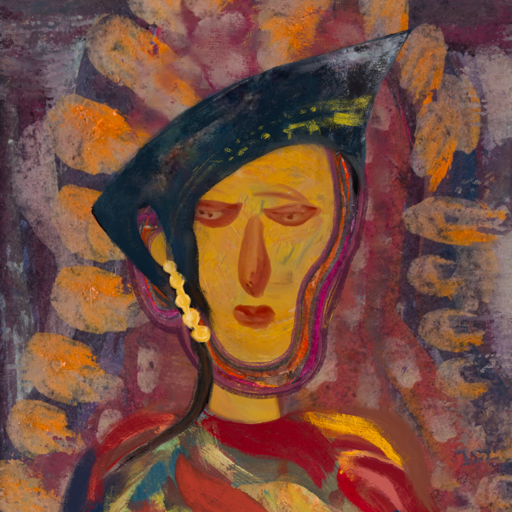
Background: Doll, Head And Neck Front: After_Raid, Face Front: Pious_Lady, Bust: Mother_And_Son_Son, Hair Front: Hypocrite, Head Accessory: Irani, Second Necklace: Blank, Necklace: Blank, Baby: Blank